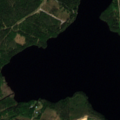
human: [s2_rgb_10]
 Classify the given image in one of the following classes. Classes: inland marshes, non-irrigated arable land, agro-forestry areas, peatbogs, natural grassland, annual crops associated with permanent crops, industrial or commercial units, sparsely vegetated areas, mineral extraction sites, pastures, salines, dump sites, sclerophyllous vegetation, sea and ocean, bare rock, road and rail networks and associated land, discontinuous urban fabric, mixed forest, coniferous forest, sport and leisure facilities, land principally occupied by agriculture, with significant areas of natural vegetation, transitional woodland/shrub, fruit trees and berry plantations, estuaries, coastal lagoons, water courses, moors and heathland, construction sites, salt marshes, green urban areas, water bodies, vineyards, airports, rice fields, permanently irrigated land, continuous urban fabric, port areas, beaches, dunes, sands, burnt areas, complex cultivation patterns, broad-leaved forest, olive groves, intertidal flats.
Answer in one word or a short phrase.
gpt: coniferous forest, mixed forest, transitional woodland/shrub, water bodies